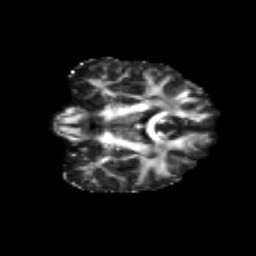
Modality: FA
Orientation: coronal
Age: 24
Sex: male
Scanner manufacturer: siemens
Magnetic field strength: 3 T
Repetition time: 3.5 s
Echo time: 0.125 s